Question: If i want to create quartz sqlite table with setup script provided by quartz 2.2.1, which setup script provided in database/tables folder of the Quartz should i use?
below is the list of setup script inside quartz database/tables:

quartz-2.2.1\docs\dbTables
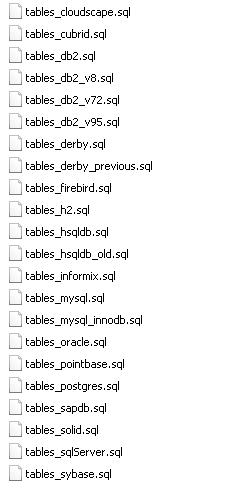
Answer: I use derby script to be applied as my sqlite script